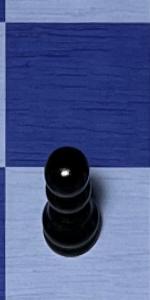
Label: Pawn_Black